Question: First time studying image processing...
I just don't understand what does fourier transformed image of an image describe?
For example consider given following pictures, The first one is the image, and the second one is the fourier transformation of the image.

---
Now my question is:
By given the fourier transformation image, what am i suppose to comprehend from that?
I would really appreciate any help here, i just cannot proceed with my studies without understanding this.
Thanks in advance.
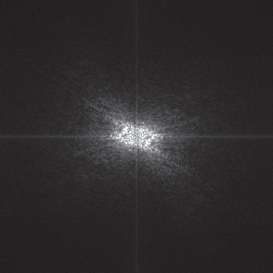
Answer: The central part includes the low frequency components. The bright pixels in frequency image (right) indicate strong intensity at the corresponding positions in spatial image (left). Note that there is no one-on-one mapping from the pixel in frequency domain and spatial domain. One frequency pixel consists all the spatial pixels that have the corresponding frequency.
The low frequency domain corresponds to the smooth areas in the image (such as skin, hat, background, etc). The high frequency domain, which is shown in the image away from the central part, includes those sharp edges or some structure with the changes of intensity dramatically along one orientation (such as the hairs, boundary of hat, etc). But since the intensity for those parts is not high enough compared with the smooth structure, the corresponding regions appear dark on the right image.
Note that the camera lens focuses on Lenna, so the background is blurred. If the focus region is at background, the vertical lines behind Lenna would be clear, and the sharp edges of the lines will contribute to high frequency magnitude, thus region away from the center on the right image would be bright.